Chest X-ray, AP view. Patient: 22 years old, sex M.
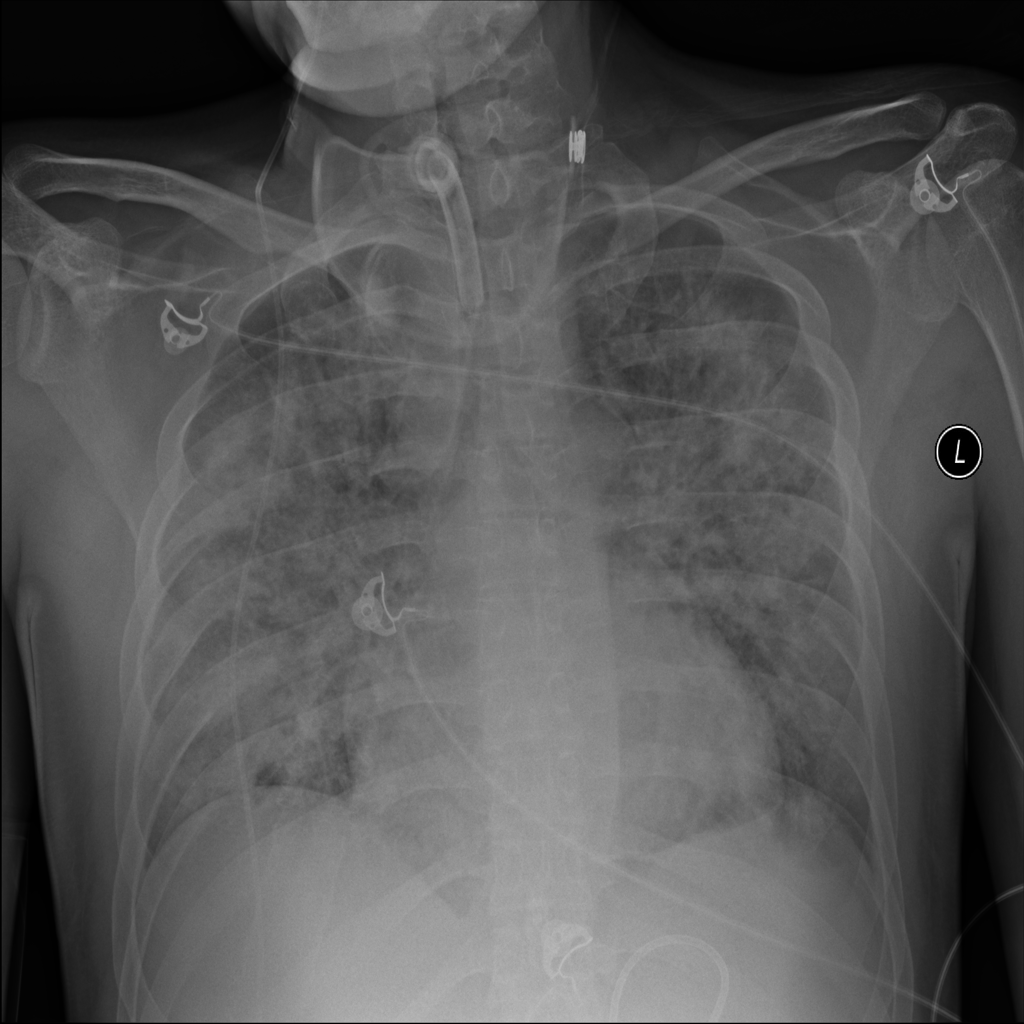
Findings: Edema, Infiltration, Pneumonia